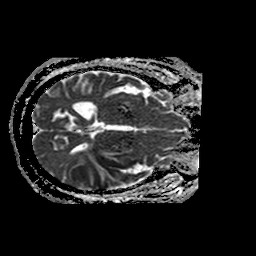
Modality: ADC
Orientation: axial
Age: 55
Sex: male
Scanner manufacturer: philips
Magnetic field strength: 1.5 T
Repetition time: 4.069 s
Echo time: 0.1033 s